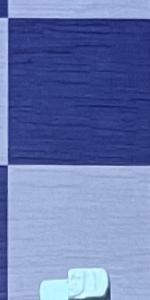
Label: Empty